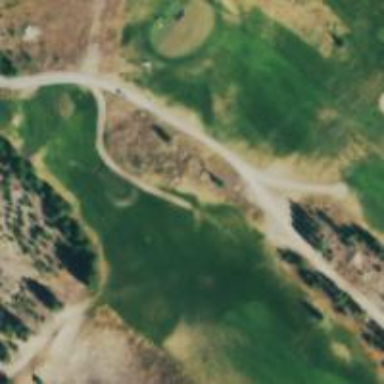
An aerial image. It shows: Service road used as golf cart path.